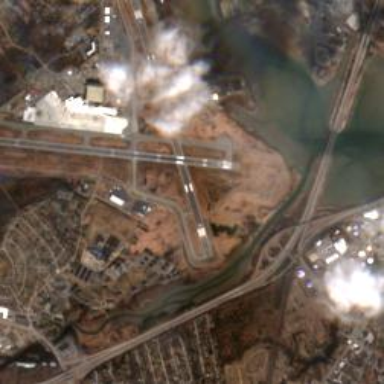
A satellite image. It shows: Runway at airport.